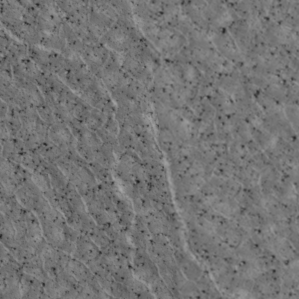
Label: non_frost